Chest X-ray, PA view. Patient: 58 years old, sex M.
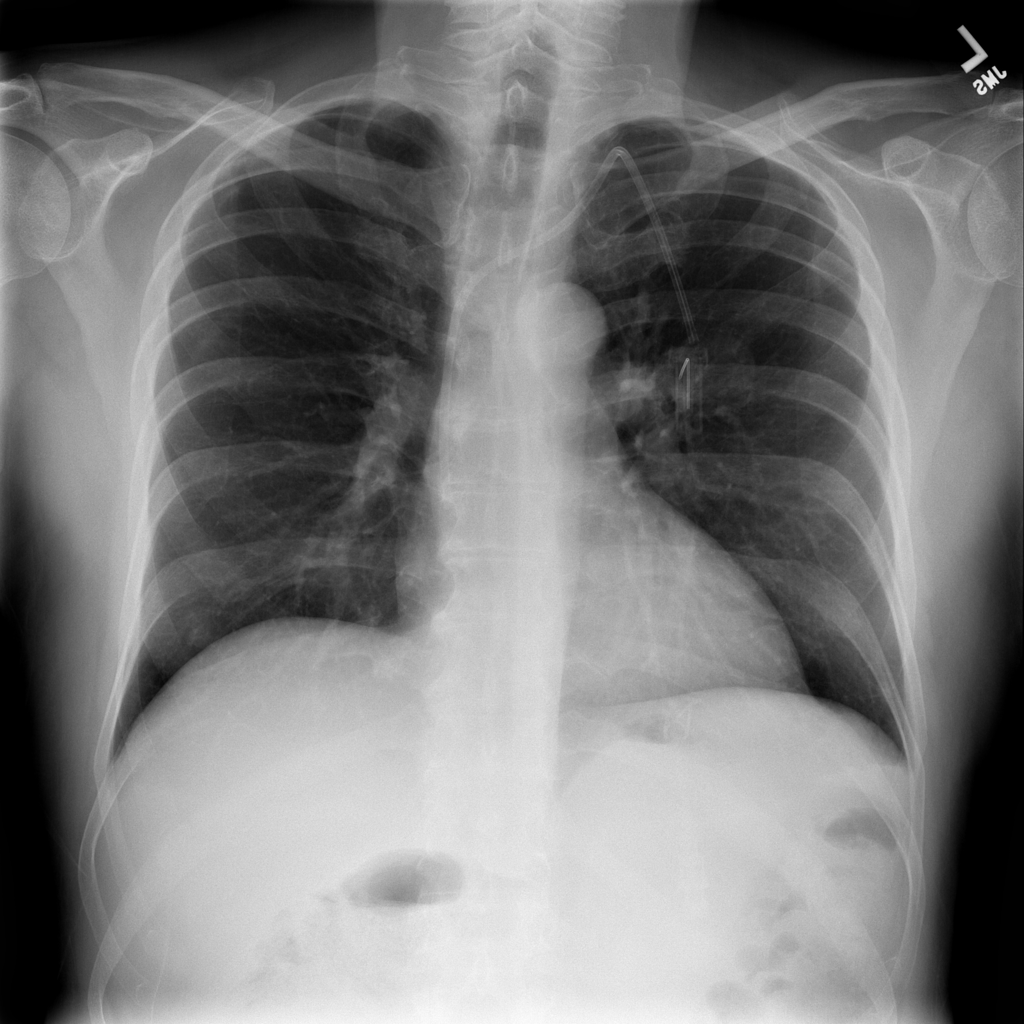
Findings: No Finding